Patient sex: M
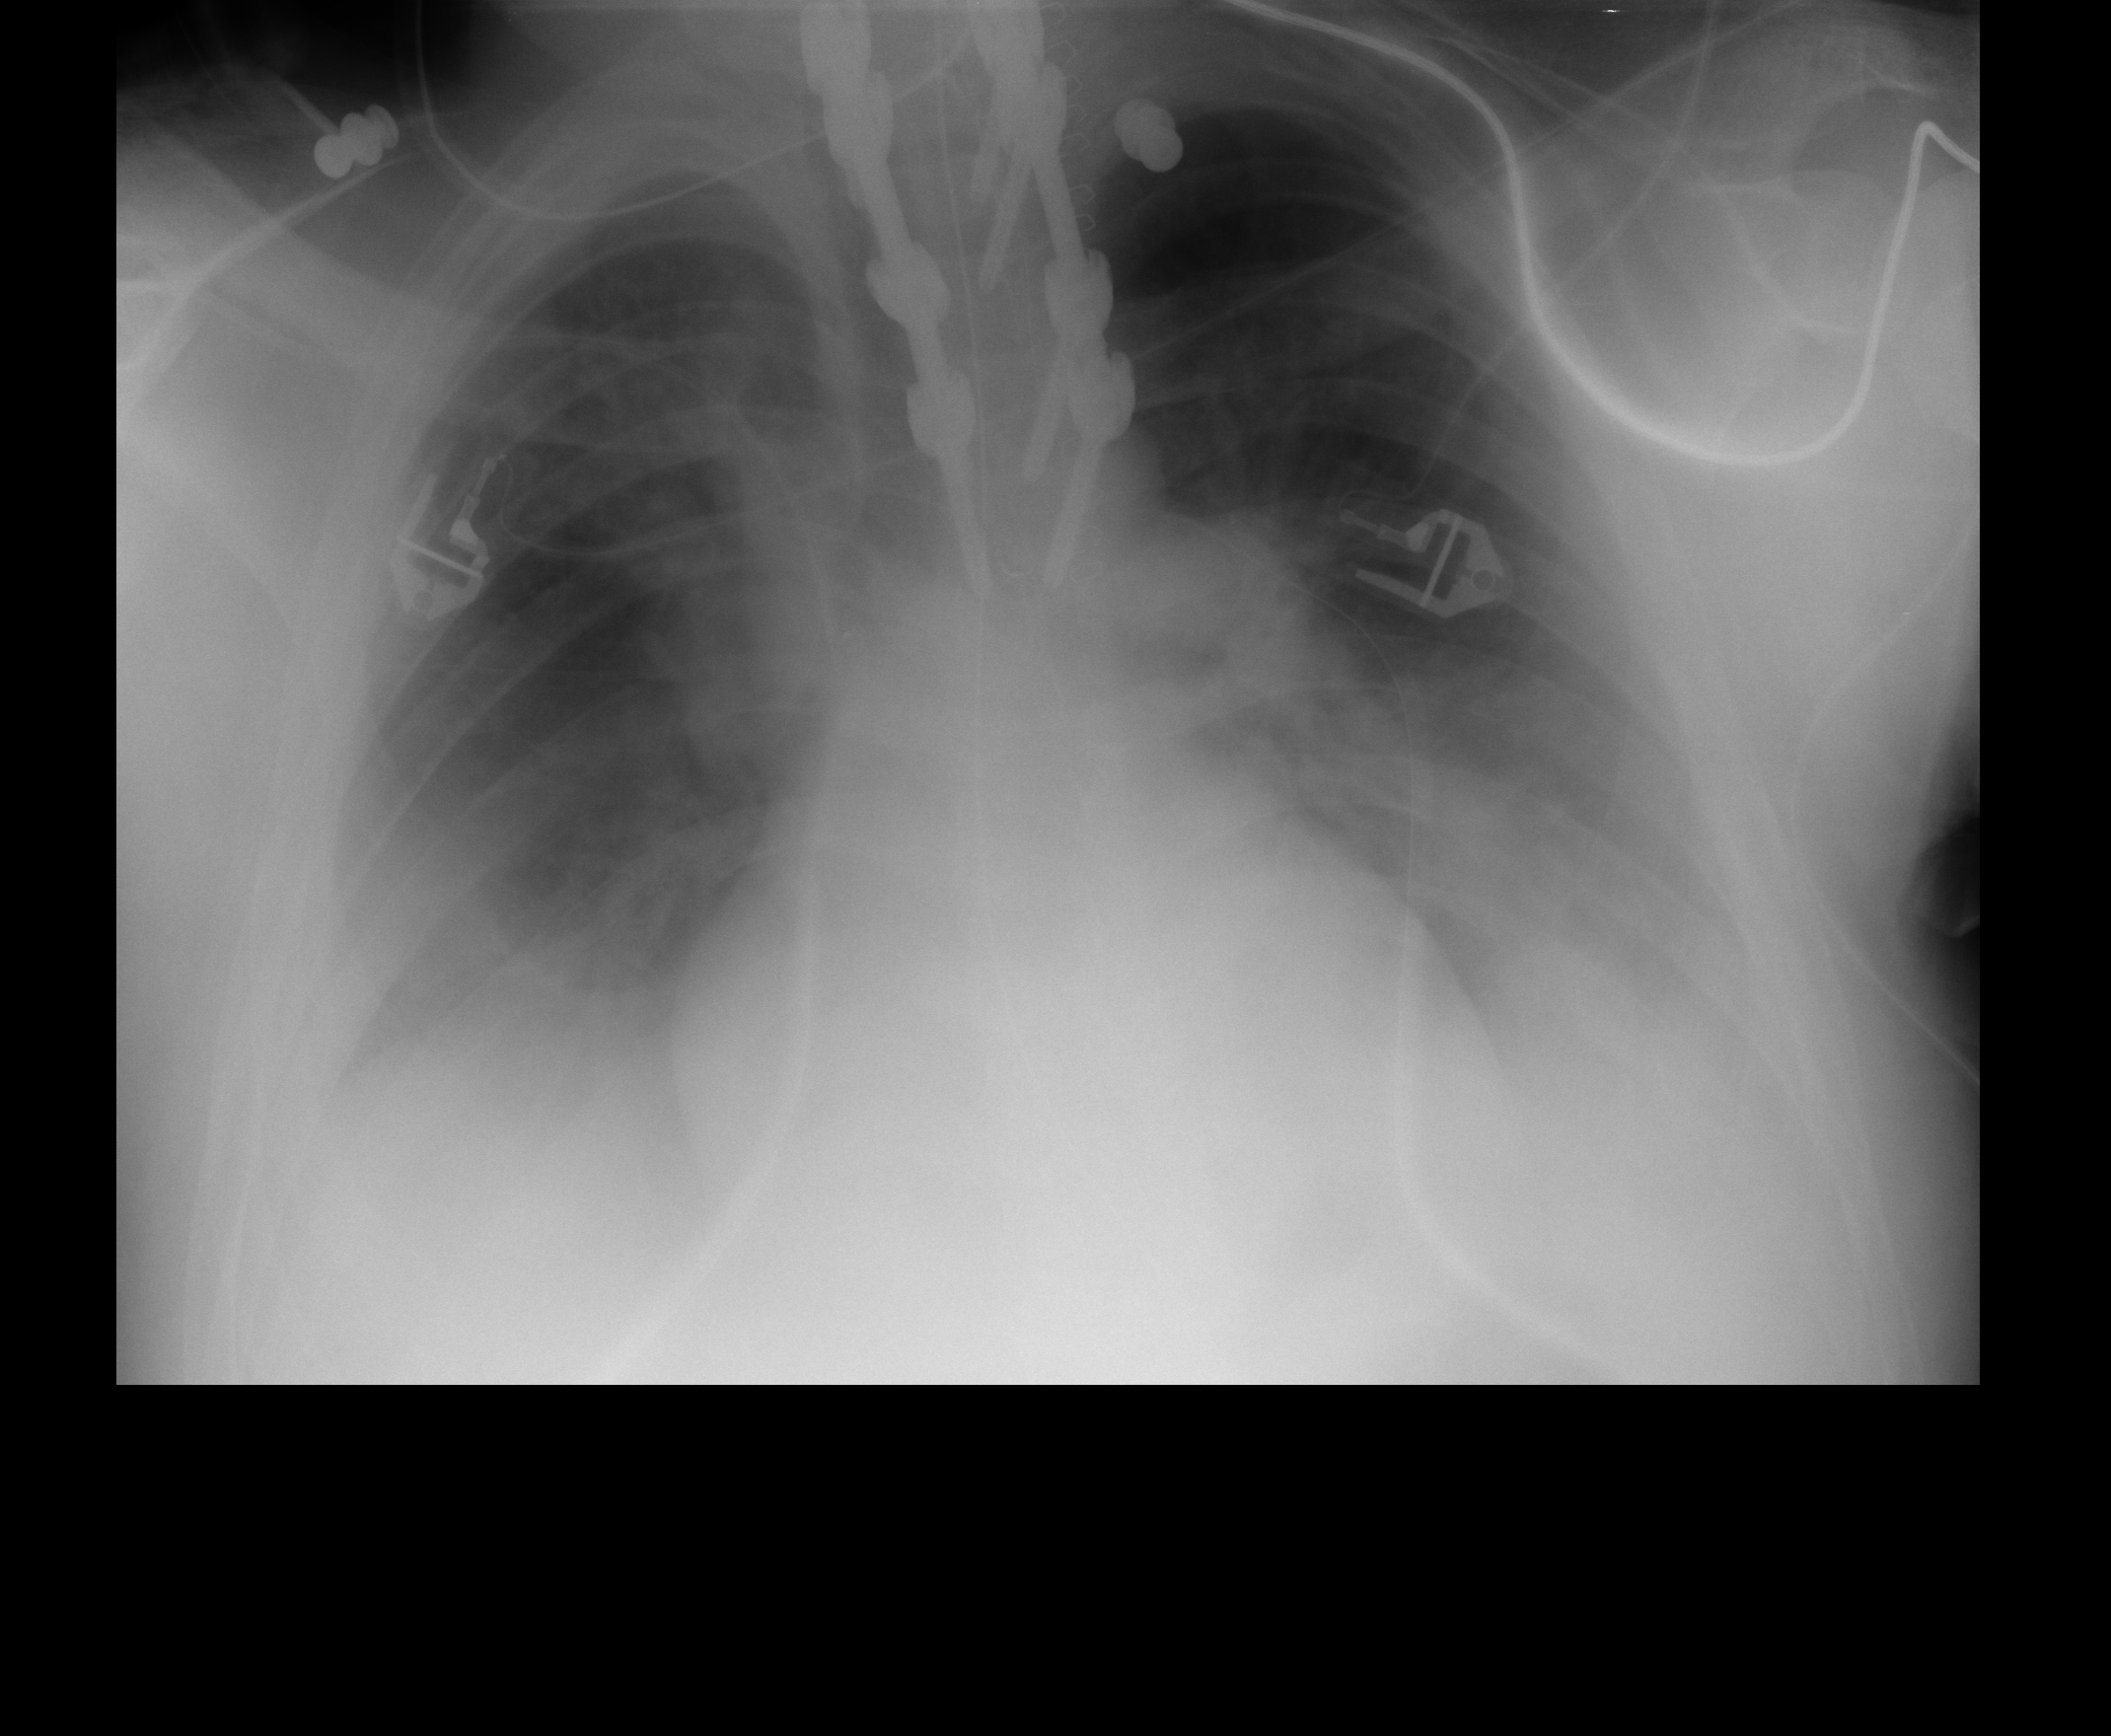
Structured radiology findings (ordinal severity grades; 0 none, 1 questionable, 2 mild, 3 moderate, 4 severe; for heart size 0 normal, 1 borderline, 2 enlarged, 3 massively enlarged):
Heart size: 0
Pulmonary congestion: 3
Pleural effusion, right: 2
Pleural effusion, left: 2
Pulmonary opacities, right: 2
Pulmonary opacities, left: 2
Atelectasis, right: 2
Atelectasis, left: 2